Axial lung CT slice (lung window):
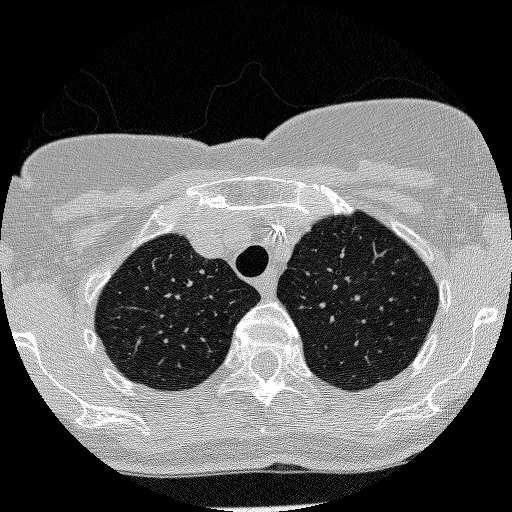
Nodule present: no